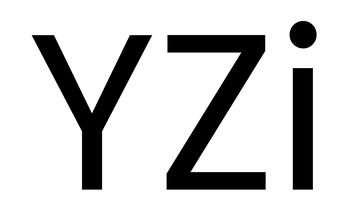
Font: Poppins-Regular